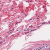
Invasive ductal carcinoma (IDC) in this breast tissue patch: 0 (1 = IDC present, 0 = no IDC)